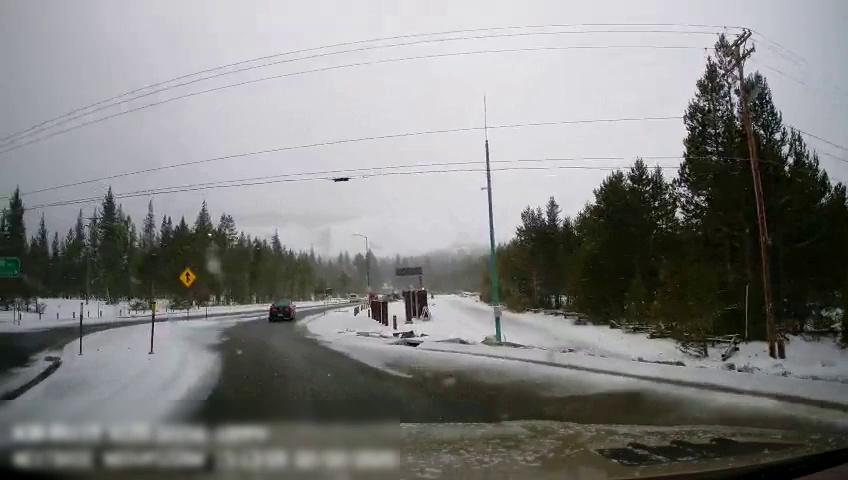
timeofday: Day
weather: Snowy
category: Drivable Space
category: Drivable Space
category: Vehicles | Car
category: Vehicles | Van
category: Traffic | Signs
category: Traffic | Signs